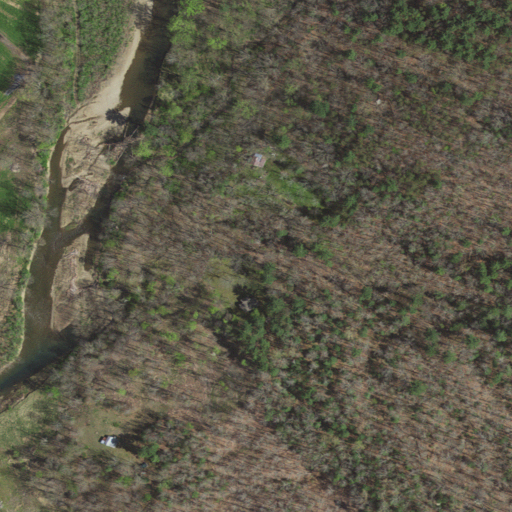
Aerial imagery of valley in Virginia named Kiser Hollow containing deciduous forest, mixed forest, woody wetlands, pasture, evergreen forest, open water, grassland, and open development